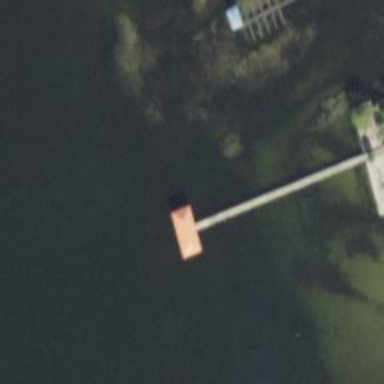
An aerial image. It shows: Man-made pier.